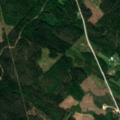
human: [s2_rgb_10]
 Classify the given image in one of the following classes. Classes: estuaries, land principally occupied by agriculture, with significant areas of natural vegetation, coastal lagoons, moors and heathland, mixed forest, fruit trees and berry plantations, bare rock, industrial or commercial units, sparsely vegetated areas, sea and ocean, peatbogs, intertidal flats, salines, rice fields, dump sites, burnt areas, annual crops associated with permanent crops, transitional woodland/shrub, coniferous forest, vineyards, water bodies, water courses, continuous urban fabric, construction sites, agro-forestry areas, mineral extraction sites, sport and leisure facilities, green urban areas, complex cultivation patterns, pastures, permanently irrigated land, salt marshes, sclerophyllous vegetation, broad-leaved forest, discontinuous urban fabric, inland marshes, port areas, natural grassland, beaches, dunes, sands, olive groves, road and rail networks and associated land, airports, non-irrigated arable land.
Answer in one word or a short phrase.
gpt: coniferous forest, mixed forest, transitional woodland/shrub